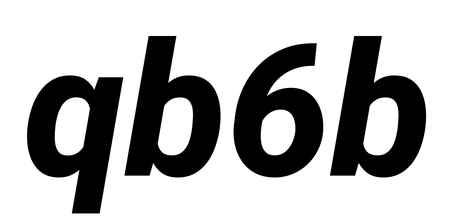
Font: Roboto-Italic_ExtraBold_Italic